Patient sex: F
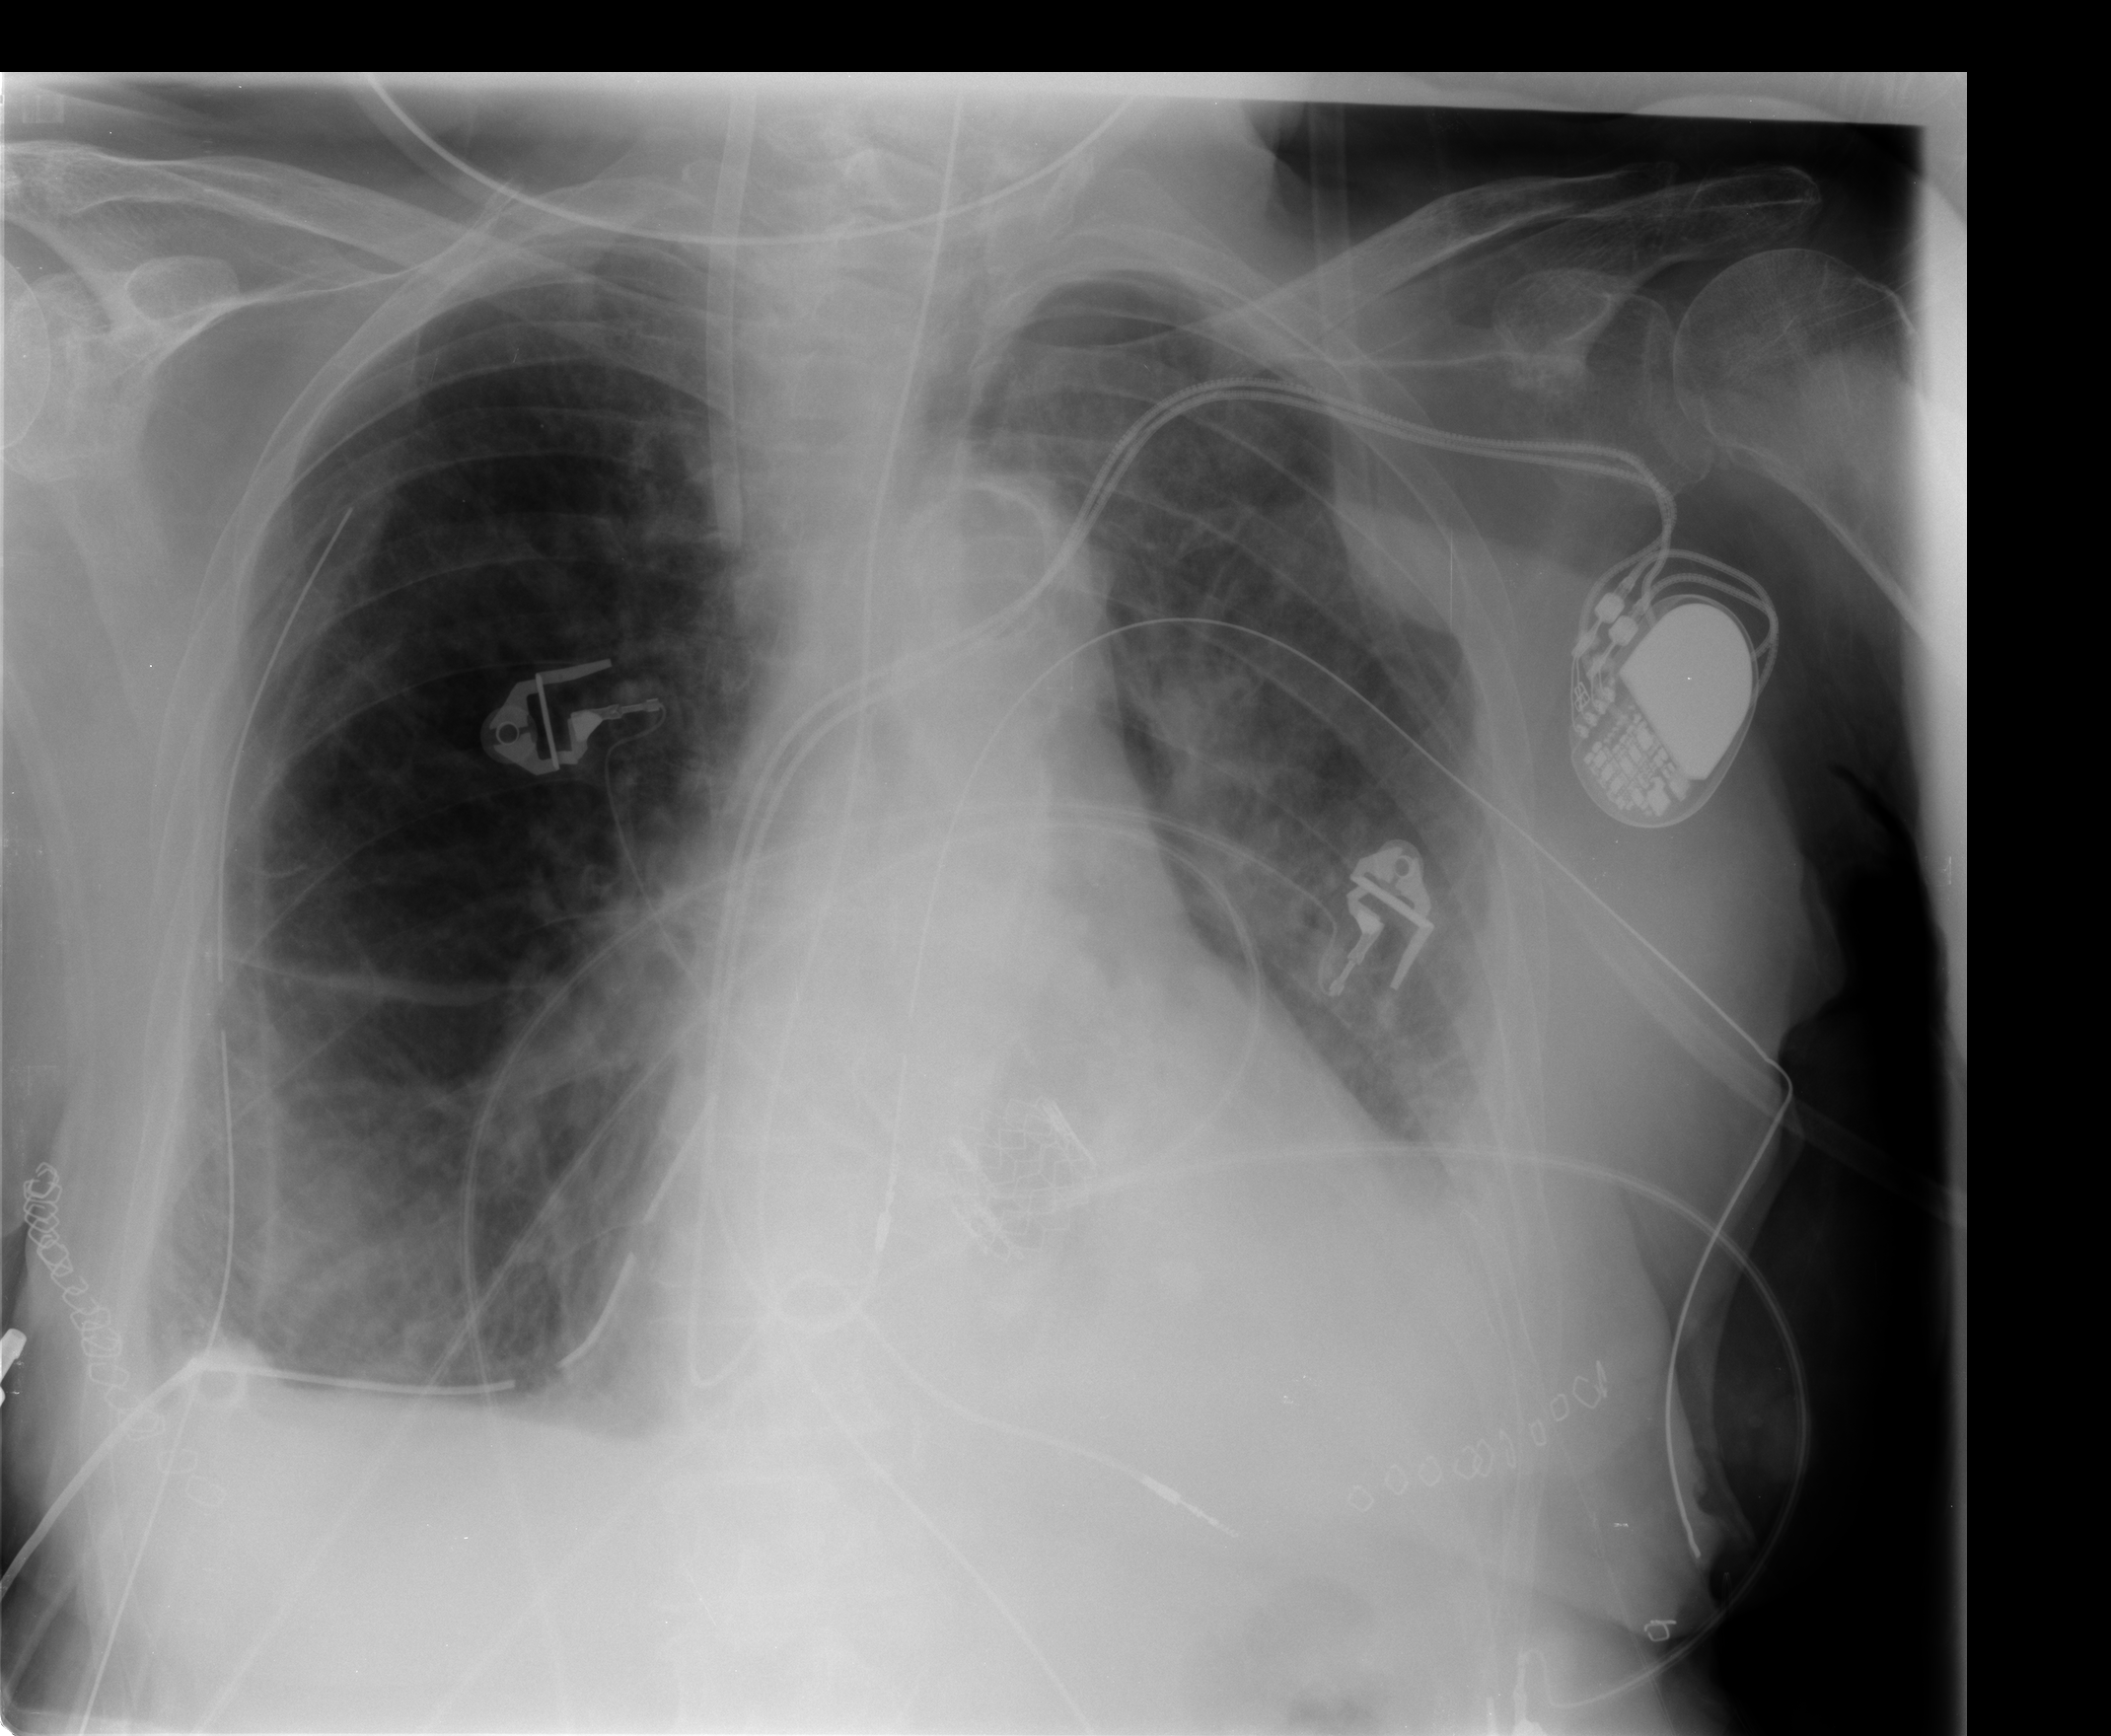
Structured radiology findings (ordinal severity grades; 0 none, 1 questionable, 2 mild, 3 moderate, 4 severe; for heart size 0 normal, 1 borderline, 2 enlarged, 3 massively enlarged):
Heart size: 2
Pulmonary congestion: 0
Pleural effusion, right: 1
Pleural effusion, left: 2
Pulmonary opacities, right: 1
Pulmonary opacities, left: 1
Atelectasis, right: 2
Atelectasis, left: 2